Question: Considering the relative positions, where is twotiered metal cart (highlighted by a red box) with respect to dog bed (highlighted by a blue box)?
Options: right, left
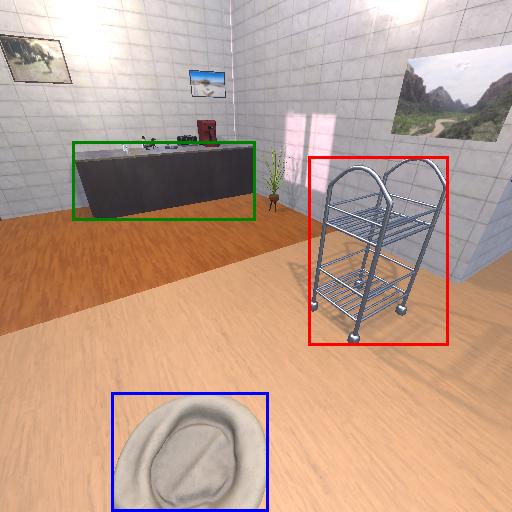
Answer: right